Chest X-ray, AP view. Patient: 53 years old, sex F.
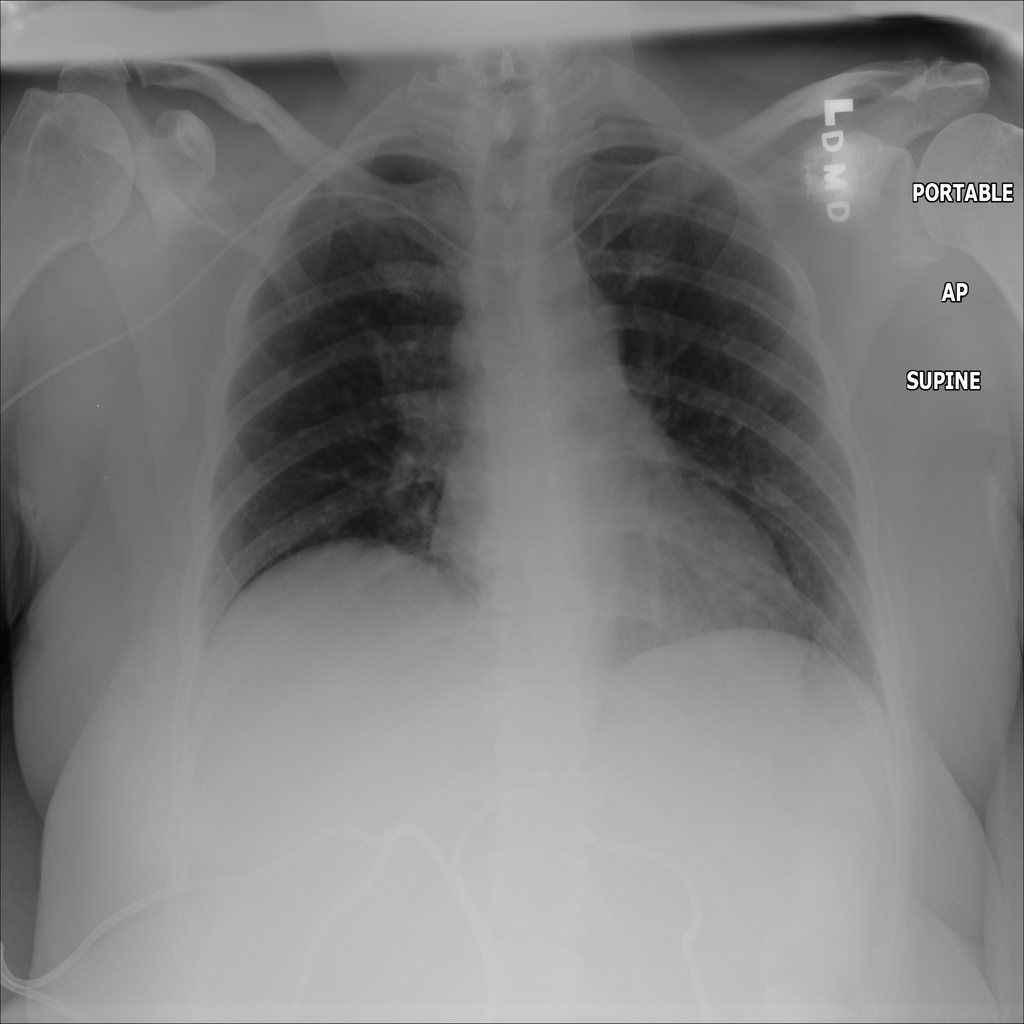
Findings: No Finding